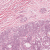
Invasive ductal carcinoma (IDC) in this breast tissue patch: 0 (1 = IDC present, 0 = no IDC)